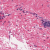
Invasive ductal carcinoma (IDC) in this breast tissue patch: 0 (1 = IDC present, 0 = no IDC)